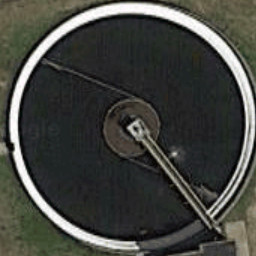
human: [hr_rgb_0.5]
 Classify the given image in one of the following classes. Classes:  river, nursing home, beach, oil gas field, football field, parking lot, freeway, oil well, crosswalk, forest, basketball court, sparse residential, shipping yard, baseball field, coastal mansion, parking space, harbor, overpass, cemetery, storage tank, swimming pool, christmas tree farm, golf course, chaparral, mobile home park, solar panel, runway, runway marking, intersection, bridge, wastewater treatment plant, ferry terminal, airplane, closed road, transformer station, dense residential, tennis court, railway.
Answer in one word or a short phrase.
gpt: wastewater treatment plant